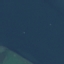
Land use / land cover class: SeaLake